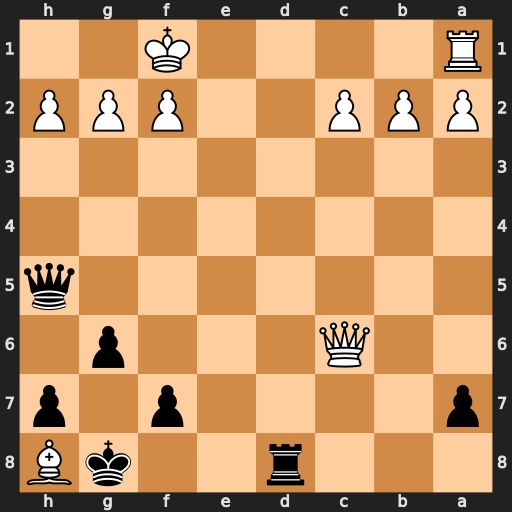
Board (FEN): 3r2kB/p4p1p/2Q3p1/7q/8/8/PPP2PPP/R4K2
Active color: b
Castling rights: -
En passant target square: -
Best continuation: Rd1+ Rxd1 Qxd1#